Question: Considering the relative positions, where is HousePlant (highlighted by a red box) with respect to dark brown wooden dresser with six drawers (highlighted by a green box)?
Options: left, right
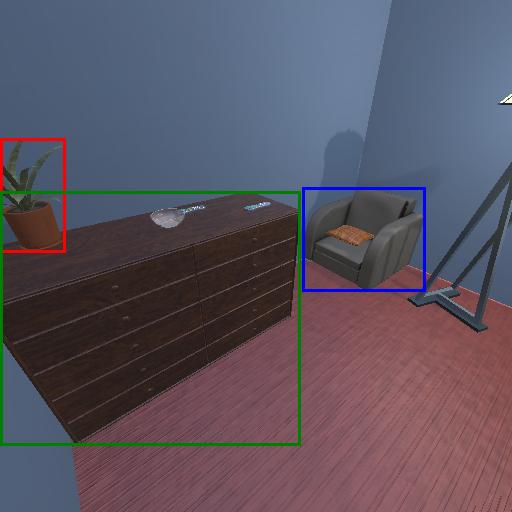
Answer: left